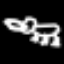
Label: frog